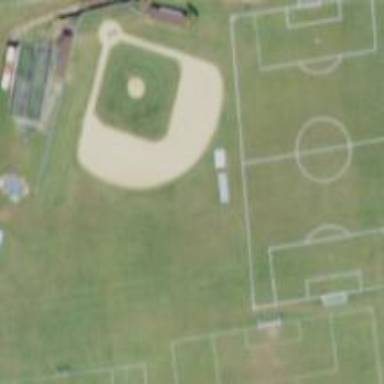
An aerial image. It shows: Baseball pitch for leisure land.